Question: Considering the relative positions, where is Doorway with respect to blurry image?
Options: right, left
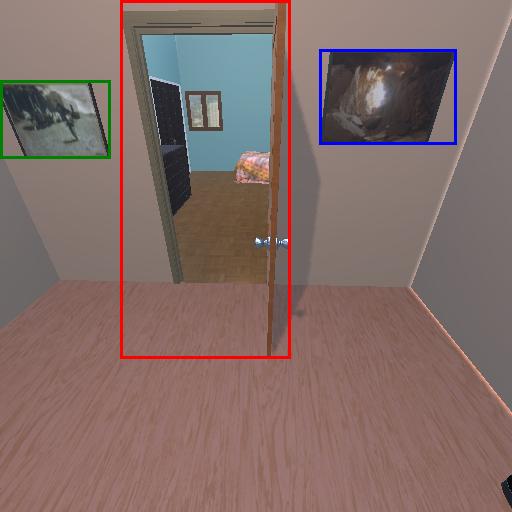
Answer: right